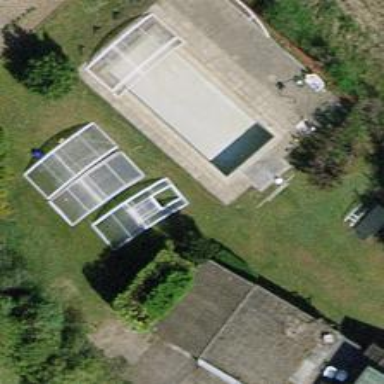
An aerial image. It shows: Swimming pool located in leisure land.